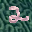
Label: 2